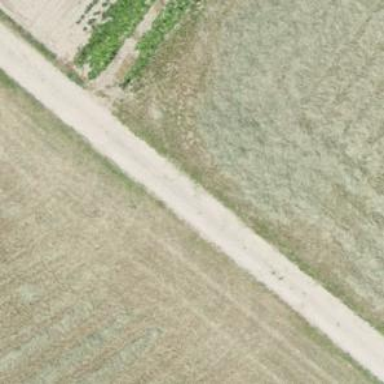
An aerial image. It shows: Unpaved service road.